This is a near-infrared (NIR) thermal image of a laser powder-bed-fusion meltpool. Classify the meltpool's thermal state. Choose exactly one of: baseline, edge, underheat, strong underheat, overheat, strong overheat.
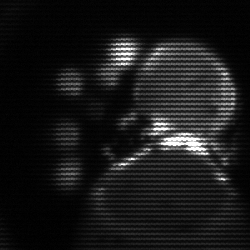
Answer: edge